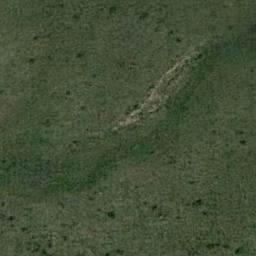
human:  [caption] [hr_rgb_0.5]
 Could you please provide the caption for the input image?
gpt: The meadow is dense but uneven .

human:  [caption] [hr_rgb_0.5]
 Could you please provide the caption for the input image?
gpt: This meadow has dense lower grasses and some taller grasses .

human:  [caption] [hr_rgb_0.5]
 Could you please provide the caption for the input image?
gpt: A large lush green meadow covered with green grass .

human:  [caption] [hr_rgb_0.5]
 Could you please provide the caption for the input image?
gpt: The entire image is dominated by grass .

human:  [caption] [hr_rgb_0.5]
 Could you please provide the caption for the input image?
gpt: A dense meadow with many green grass .